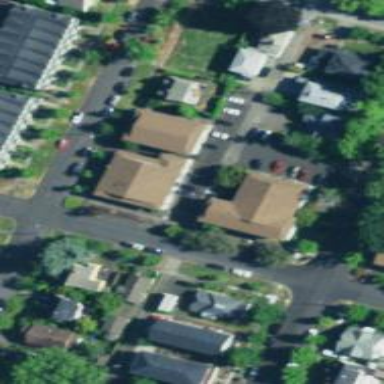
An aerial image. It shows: Alley classified as service road.